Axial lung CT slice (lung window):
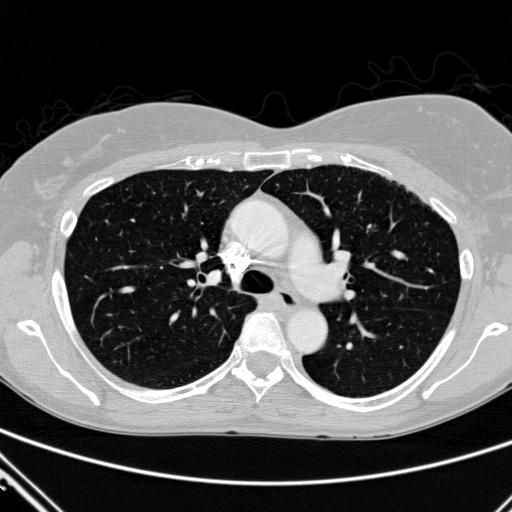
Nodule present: no